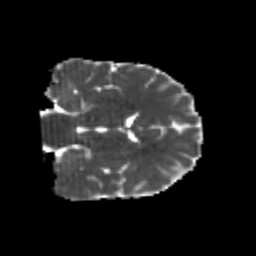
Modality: MD
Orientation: coronal
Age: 23
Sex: male
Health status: healthy
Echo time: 0.074 s